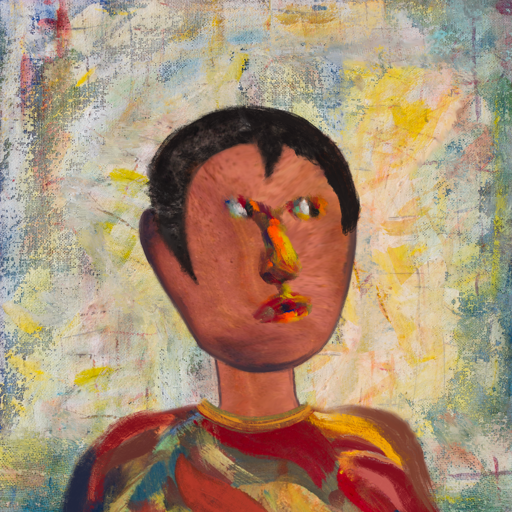
Background: Irani, Head And Neck Side: Mother_And_Son_Mother, Face Side: An_Impression, Bust: Mother_And_Son_Son, Hair Side: Roy_Bahadur, Head Accessory: Blank, Second Necklace: Blank, Necklace: Mother_And_Son_Son, Baby: Blank